Question: I want to find the cheapest path between 2 vertices and I can choose one path which I can go for free., e.g:

Cheapest path between vertices 1 and 6 is 1-3-4-5-6 - I go on edge 1-3 (cost 30) for free and it gives me total cost 21.
Is there any other way than checking all paths one by one?
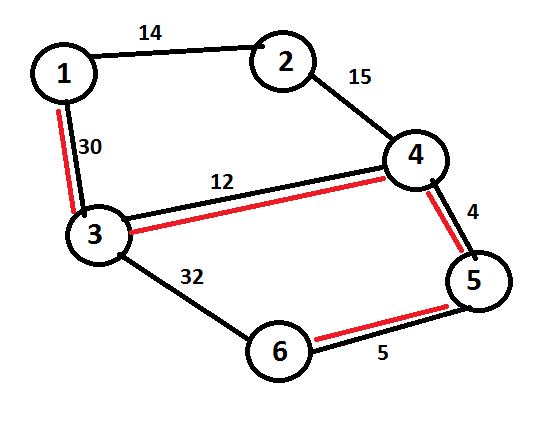
Answer: One way to do it would be to do the following:
1. Duplicate your graph, so that you have your original graph G with nodes 1,2,etc. and a copy G' with nodes 1',2',etc. and corresponding edges.
2. For each edge (a,b) of G, make an arc (directed!) from a to b' and another from b to a', both with cost 0.
3. Finally, use any shortest path algorithm from any vertex of subgraph G to any vertex of G' (1 to 6' in your example).
Basically what happens is that you switch from subgraph G to G' when you use your joker.
You can generalise from there to any number of joker edges by adding extra copies and linking each new one to the last. In that case however you may have to add targets using less jokers in order to account for the cases where the shortest path requires less edges than you have jokers.